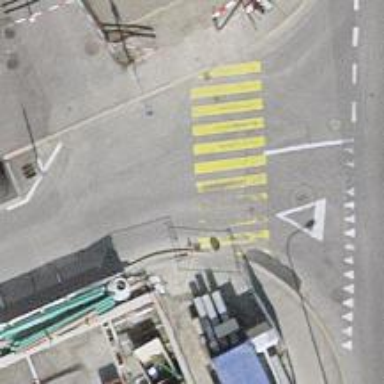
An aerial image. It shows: Unmarked crossing on the road.